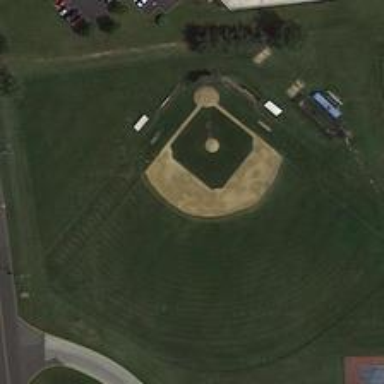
The tranquil lawn only has a fan-shaped baseball field .